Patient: sex F, age 54
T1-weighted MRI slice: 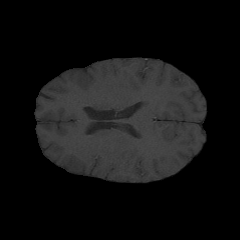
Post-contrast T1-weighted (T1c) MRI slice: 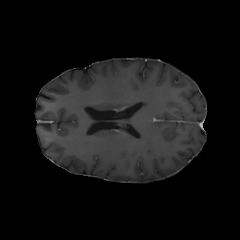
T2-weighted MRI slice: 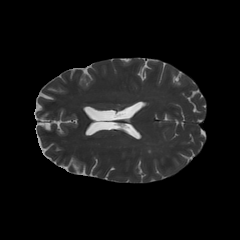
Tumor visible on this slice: no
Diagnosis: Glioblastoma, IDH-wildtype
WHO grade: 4